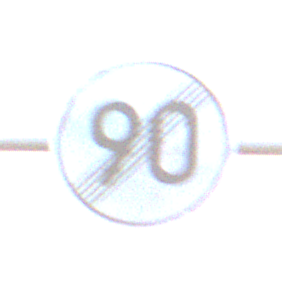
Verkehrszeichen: EndeGeschwindigkeit90
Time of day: SunriseSunset
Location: Outdoor (Nature)
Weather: Clear
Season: NotSpecified
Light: Natural